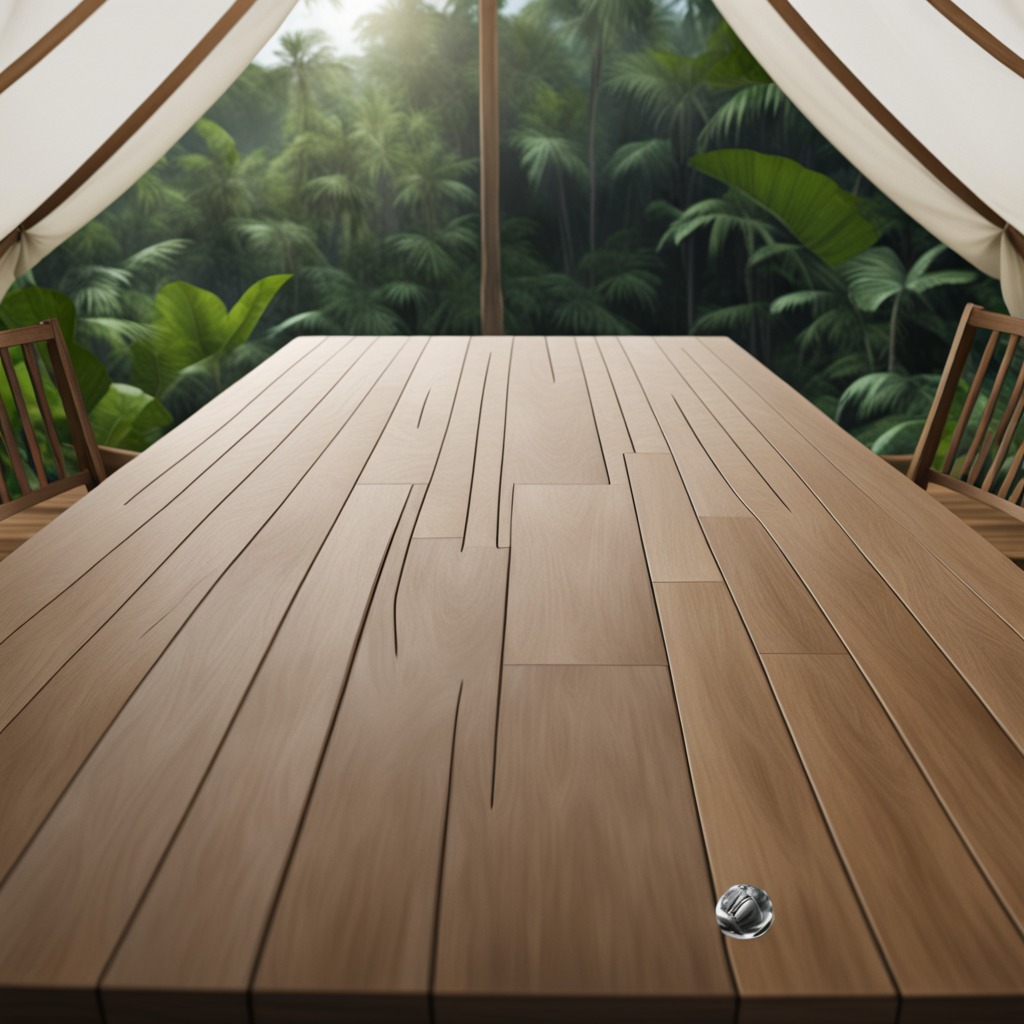
A metal nut is lying on a wooden table in a jungle field workshop tent.